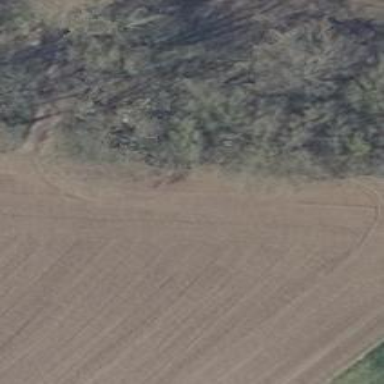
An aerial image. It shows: Row of deciduous broadleaved trees.